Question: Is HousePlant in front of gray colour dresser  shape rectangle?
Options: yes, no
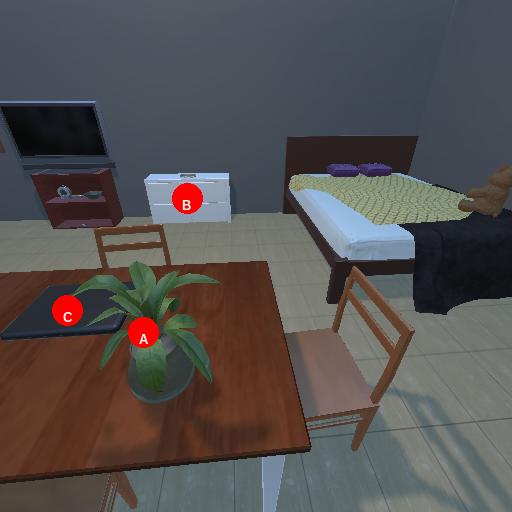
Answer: yes